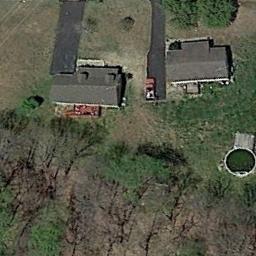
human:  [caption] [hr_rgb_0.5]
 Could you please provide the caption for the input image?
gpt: The sparse residential is on the grass next to some trees and a road .

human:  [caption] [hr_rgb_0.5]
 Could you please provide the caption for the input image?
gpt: There are many trees beside the sparse residential .

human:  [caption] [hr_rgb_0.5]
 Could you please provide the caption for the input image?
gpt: A path leads to this house with black roof .

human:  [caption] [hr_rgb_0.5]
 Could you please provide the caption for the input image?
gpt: There are several houses of various sizes and many green trees in a sparse residential area .

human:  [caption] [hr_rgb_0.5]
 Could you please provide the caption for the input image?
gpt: A sparse residential area with some withered trees and two black buildings .